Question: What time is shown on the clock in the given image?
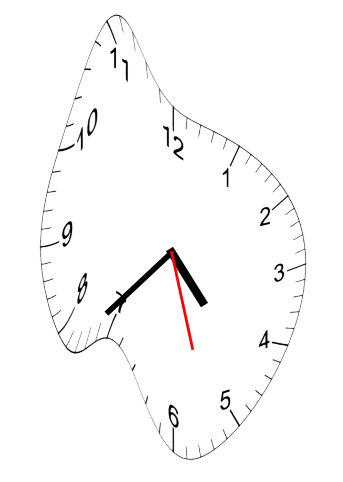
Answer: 04:37:27